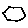
Label: hexagon